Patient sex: M
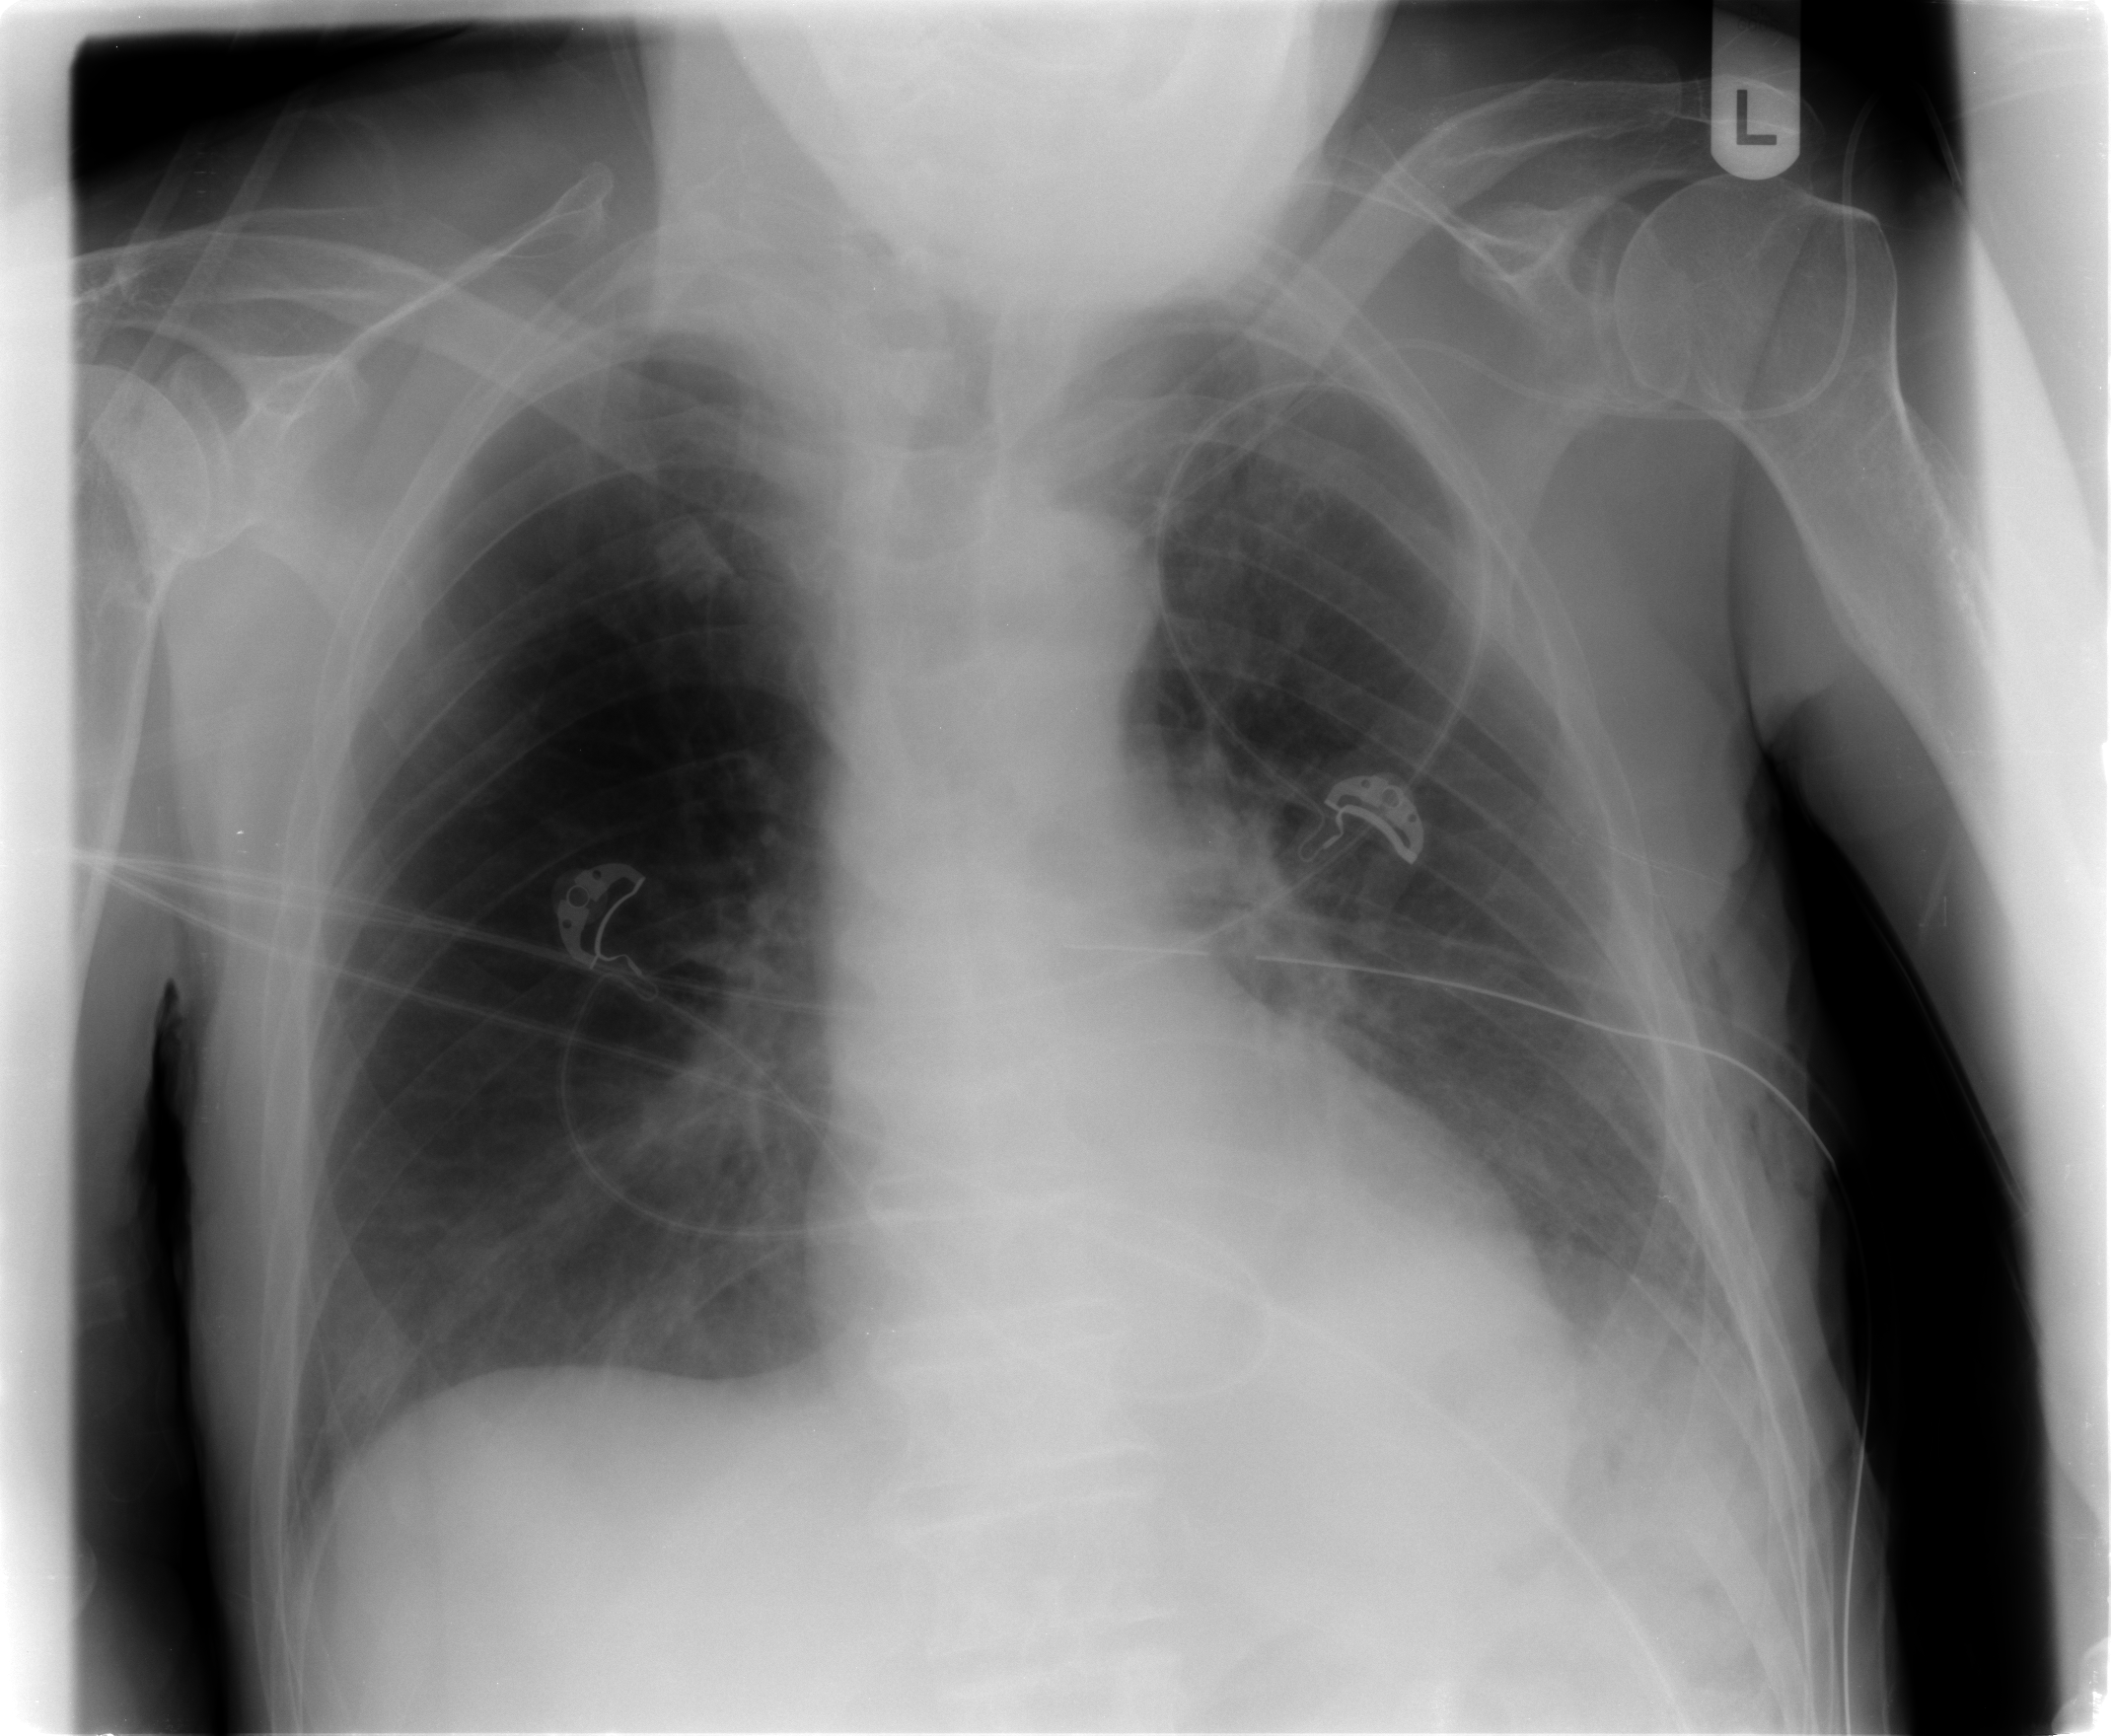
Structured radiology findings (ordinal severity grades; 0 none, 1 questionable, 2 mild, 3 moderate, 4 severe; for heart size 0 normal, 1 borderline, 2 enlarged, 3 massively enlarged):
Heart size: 0
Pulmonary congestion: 0
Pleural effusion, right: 0
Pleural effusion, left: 2
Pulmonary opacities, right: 0
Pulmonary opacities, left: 0
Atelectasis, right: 0
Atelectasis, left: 2